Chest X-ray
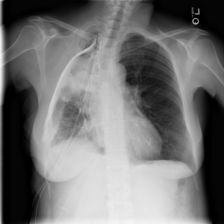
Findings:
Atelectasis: negative
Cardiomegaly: negative
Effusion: negative
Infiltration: negative
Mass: positive
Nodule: negative
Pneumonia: negative
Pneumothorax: positive
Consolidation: negative
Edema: negative
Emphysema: negative
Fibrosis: negative
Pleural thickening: negative
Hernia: negative